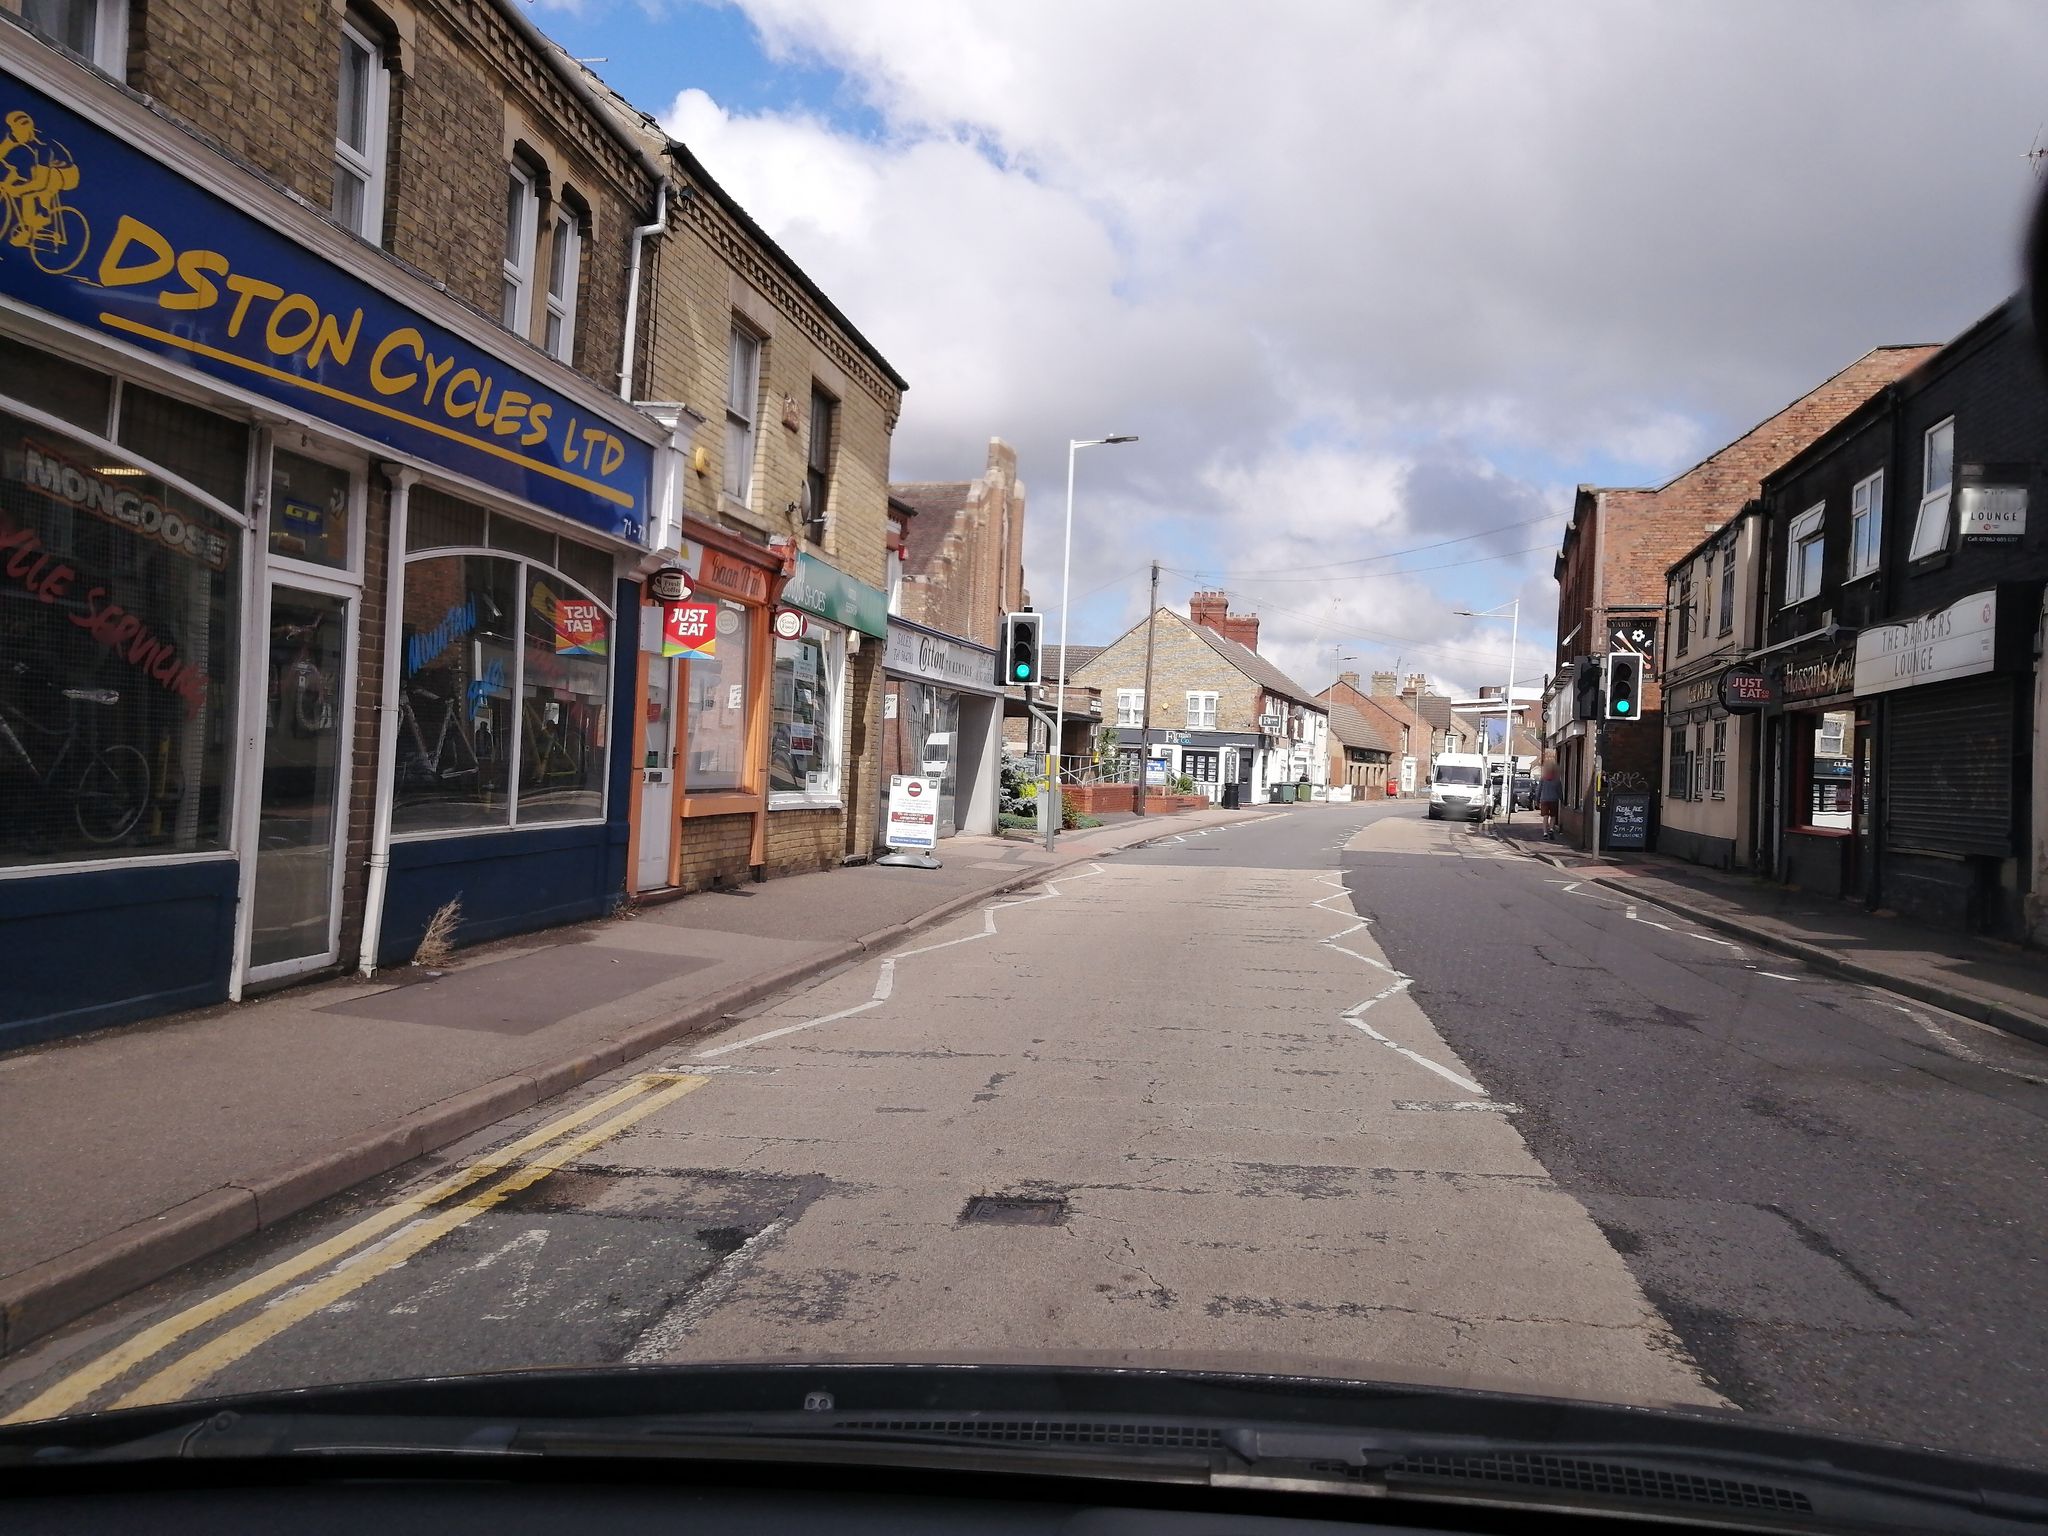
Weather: cloudy
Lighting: day
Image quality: good
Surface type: driving surface
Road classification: primary
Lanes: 2
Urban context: urban centre
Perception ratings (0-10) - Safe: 8.32, Lively: 7.51, Beautiful: 4.84, Boring: 4.96, Depressing: 2.57, Wealthy: 1.61